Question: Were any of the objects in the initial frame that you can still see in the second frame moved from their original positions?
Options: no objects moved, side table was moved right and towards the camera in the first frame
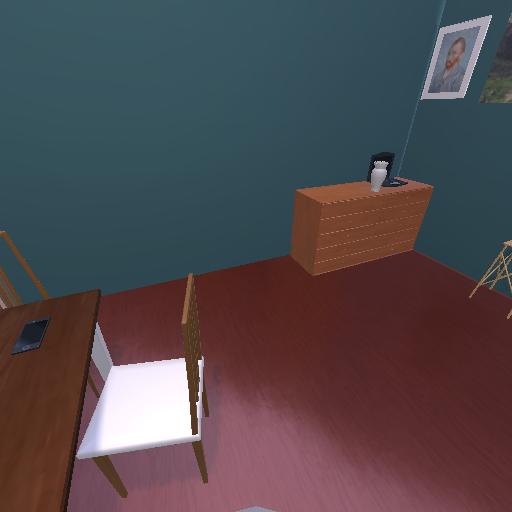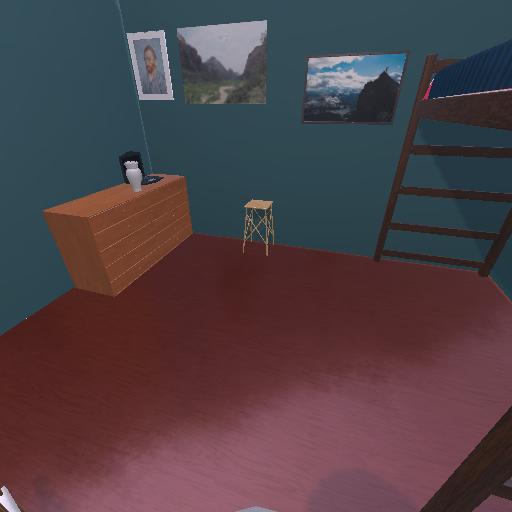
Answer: no objects moved